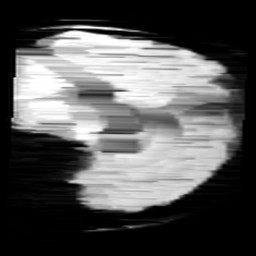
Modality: minIP
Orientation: sagittal
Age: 12
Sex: male
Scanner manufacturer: siemens
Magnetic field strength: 3 T
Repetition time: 0.027 s
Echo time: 0.02 s